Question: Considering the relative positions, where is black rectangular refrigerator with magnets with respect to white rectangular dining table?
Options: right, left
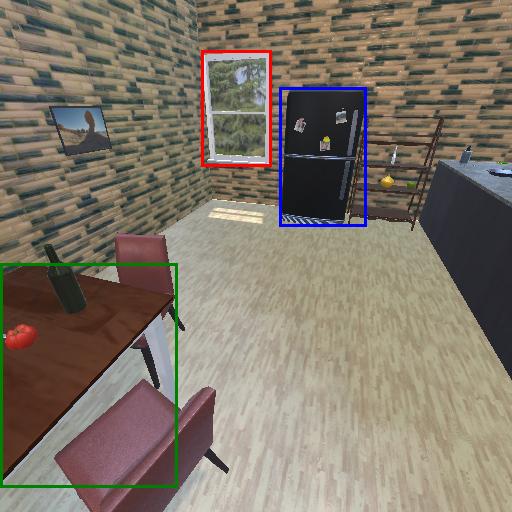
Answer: right